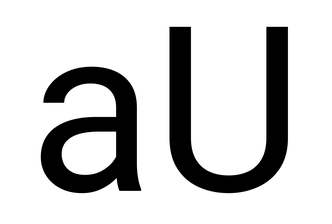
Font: Roboto_Regular